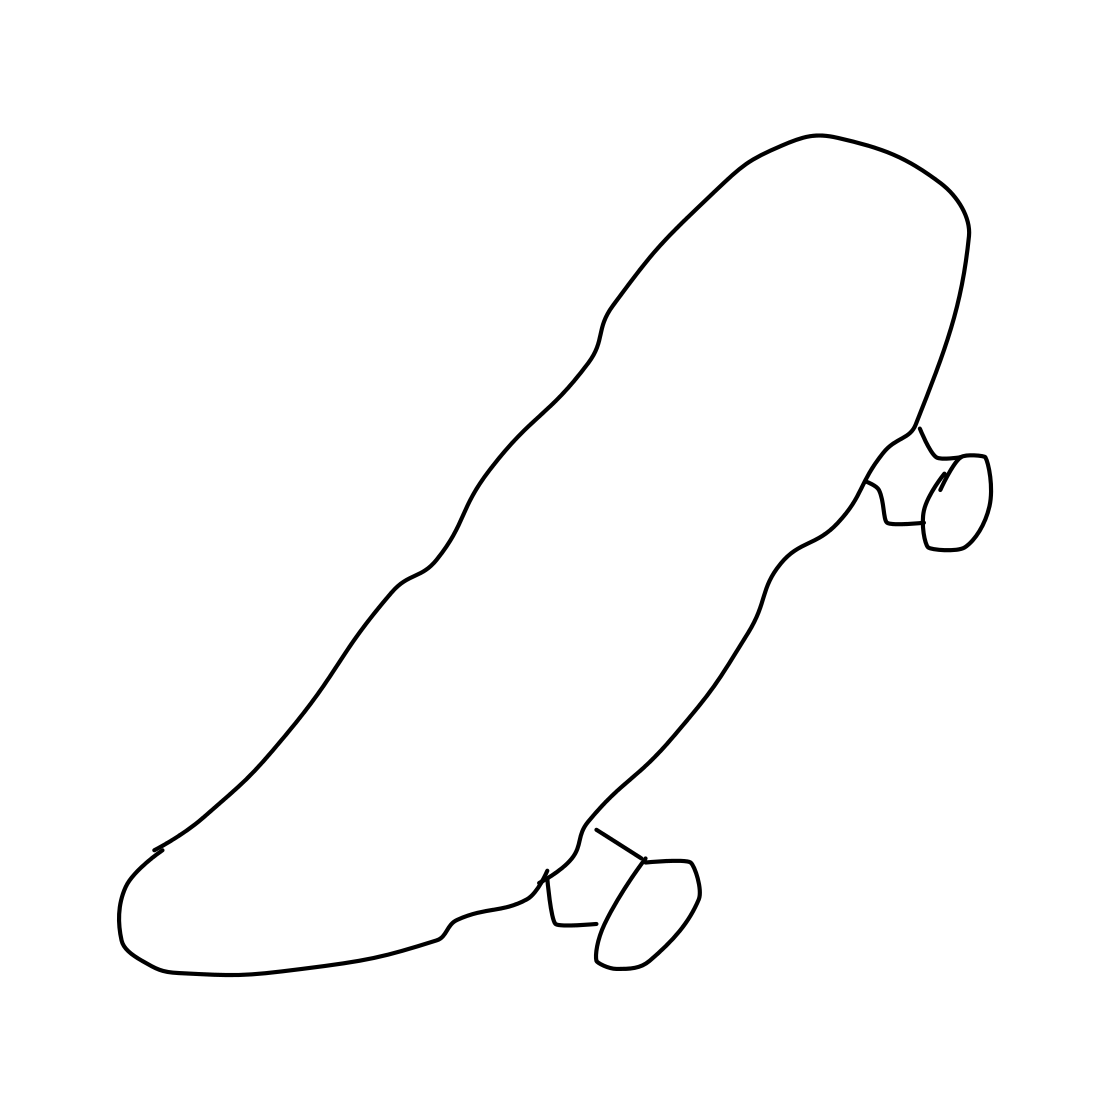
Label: skateboard